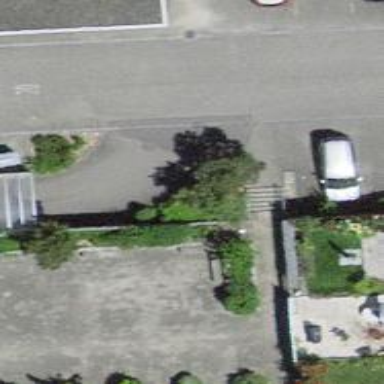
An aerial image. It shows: Parking entrance.